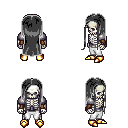
a pixel art fantasy rpg character, male body template, skeleton, steel arm armor, white pants, gray extra-long hairstyle, cloth bracers, gold boots, four views (front, back, left, right), 2x2 character sprite sheet, small pixel art, hard edges, no anti-aliasing